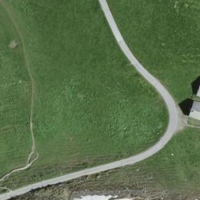
EUNIS habitat code: 25
Species observed at this site:
Parnassia palustris